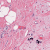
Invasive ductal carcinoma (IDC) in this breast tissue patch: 0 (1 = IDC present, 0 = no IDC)